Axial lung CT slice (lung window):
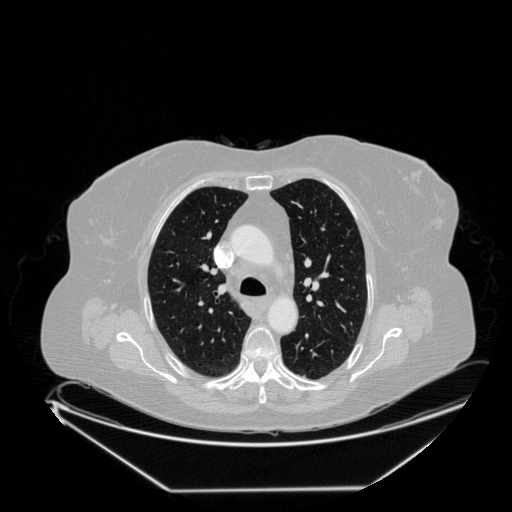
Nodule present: no